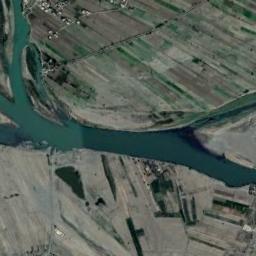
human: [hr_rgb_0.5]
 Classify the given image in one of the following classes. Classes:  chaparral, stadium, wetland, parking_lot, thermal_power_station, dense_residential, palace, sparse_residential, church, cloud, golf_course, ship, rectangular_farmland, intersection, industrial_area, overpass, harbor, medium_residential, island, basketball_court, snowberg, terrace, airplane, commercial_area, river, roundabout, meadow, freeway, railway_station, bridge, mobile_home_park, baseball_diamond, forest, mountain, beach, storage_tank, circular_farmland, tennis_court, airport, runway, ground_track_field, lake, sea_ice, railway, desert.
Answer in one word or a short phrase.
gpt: river